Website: bh-photo
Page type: customer-info-address
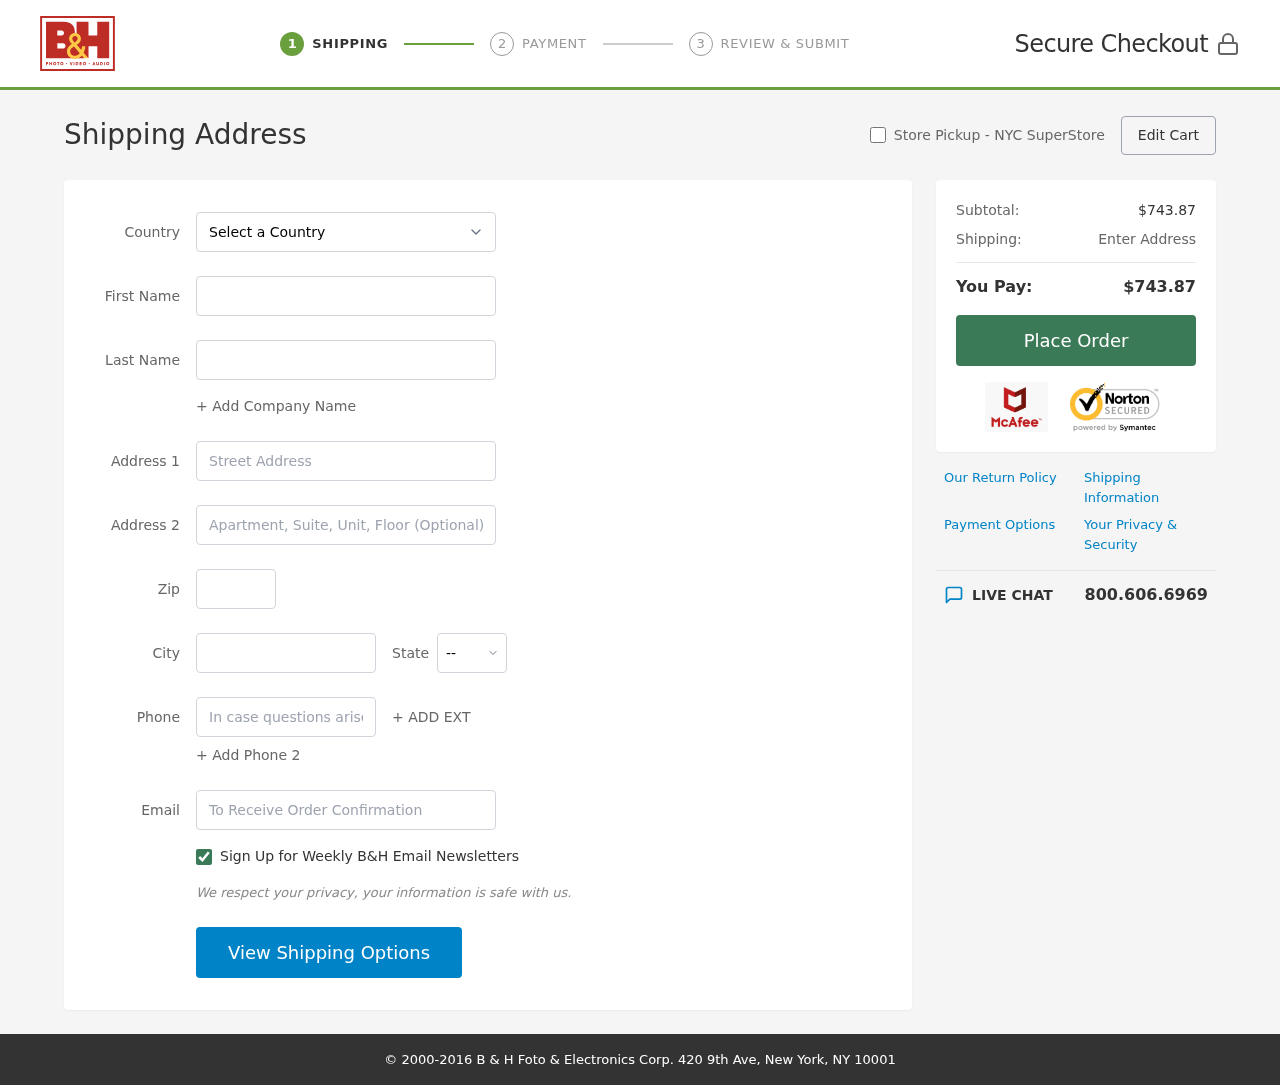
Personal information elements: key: PII_CITY
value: Rubiofurt
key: PII_COUNTRY
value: United States
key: PII_EMAIL
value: brian.quinn@gmail.com
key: PII_FIRSTNAME
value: Brian
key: PII_LASTNAME
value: Quinn
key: PII_PHONE
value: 7838408434
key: PII_POSTCODE
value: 81811
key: PII_STATE_ABBR
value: ND
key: PII_STREET
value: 4975 Mills Stream
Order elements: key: ORDER_SUBTOTAL
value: $743.87
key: ORDER_TOTAL
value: $743.87